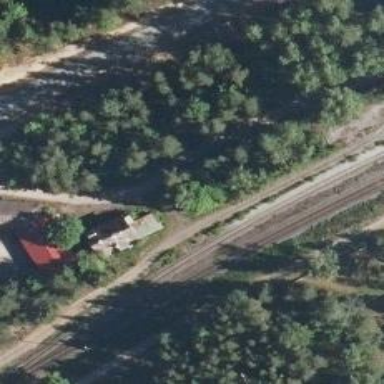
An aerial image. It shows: Continuous rail track.